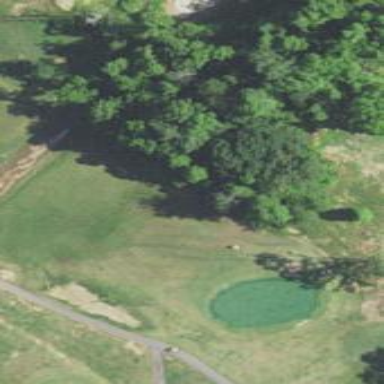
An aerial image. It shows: Golf fairway in the image.